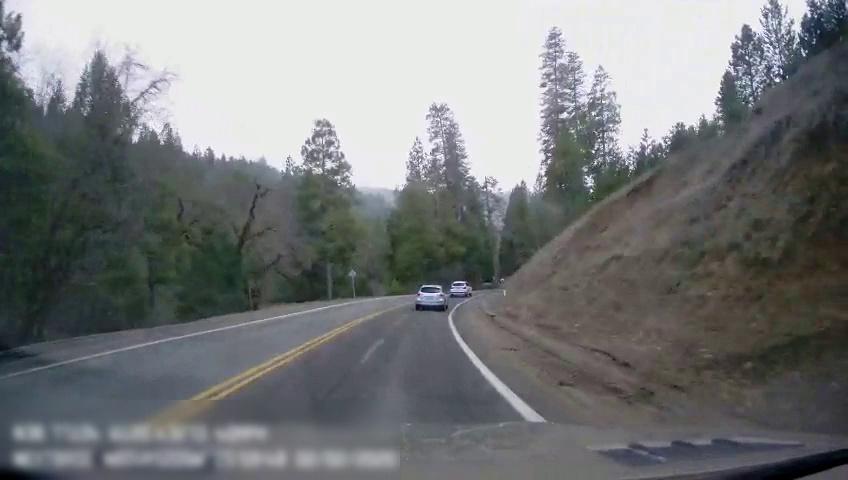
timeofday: Day
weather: Cloudy
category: Drivable Space
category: Vehicles | SUV
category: Vehicles | SUV
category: Lanes | Alternate Lane
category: Lanes | Current Lane
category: Lanes | Opposite Lane
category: Lanes | Opposite Lane